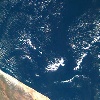
Label: water